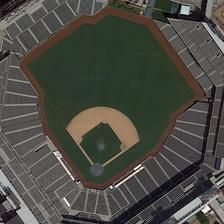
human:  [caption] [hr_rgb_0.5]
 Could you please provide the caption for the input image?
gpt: several buildings are around a baseball field .

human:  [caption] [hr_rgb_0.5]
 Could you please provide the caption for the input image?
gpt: the majestic polygonal baseball field can contain tens of thousands of audiences .

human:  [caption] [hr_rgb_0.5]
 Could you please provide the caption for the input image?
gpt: a baseball field is surrounded with many seats .

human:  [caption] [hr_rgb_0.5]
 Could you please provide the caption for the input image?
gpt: a baseball field is surrounded by several buildings .

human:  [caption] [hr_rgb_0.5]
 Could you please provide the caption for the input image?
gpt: a baseball field is surrounded by several buildings .